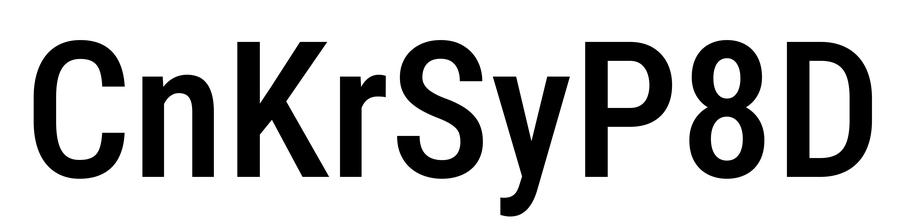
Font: Roboto_Condensed_Medium